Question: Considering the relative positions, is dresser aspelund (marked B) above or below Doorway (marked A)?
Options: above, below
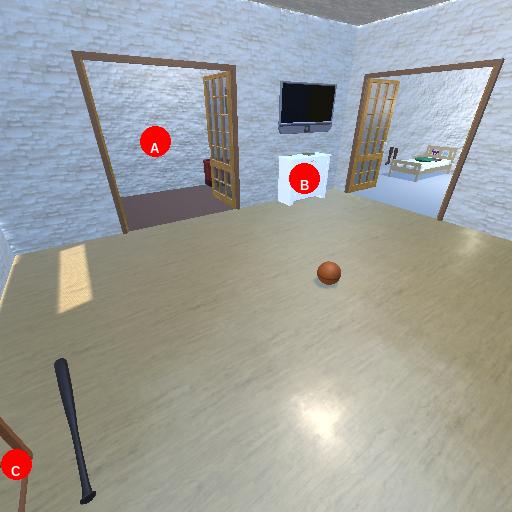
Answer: above